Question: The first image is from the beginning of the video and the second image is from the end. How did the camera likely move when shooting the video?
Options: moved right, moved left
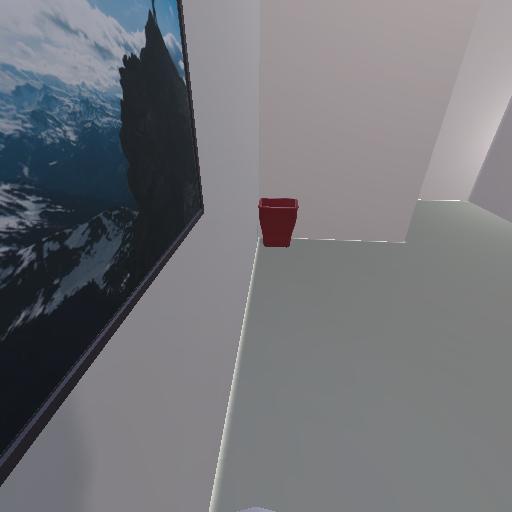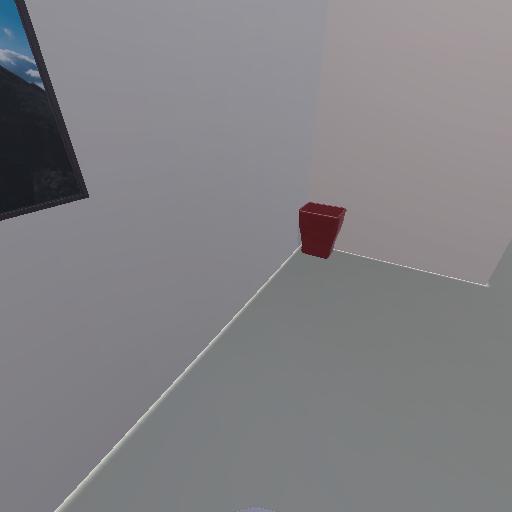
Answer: moved right